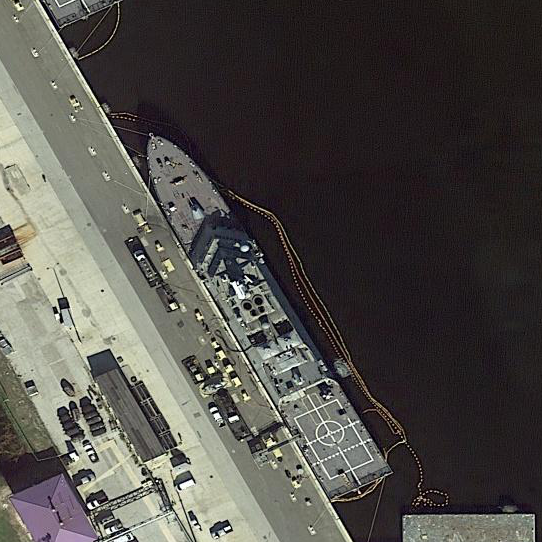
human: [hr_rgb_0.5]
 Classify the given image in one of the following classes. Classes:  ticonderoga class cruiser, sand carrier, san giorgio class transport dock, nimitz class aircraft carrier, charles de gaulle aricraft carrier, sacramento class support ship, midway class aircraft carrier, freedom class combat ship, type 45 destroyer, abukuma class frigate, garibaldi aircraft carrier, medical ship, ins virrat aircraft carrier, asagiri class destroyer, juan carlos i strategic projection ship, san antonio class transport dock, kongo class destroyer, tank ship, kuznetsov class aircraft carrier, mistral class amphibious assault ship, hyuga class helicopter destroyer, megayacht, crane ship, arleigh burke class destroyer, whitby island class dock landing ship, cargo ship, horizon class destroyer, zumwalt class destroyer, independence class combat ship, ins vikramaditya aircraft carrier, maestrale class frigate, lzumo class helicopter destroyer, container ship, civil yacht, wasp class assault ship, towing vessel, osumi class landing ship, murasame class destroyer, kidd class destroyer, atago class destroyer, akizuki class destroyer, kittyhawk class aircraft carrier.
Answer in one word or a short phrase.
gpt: Freedom class combat ship